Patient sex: F
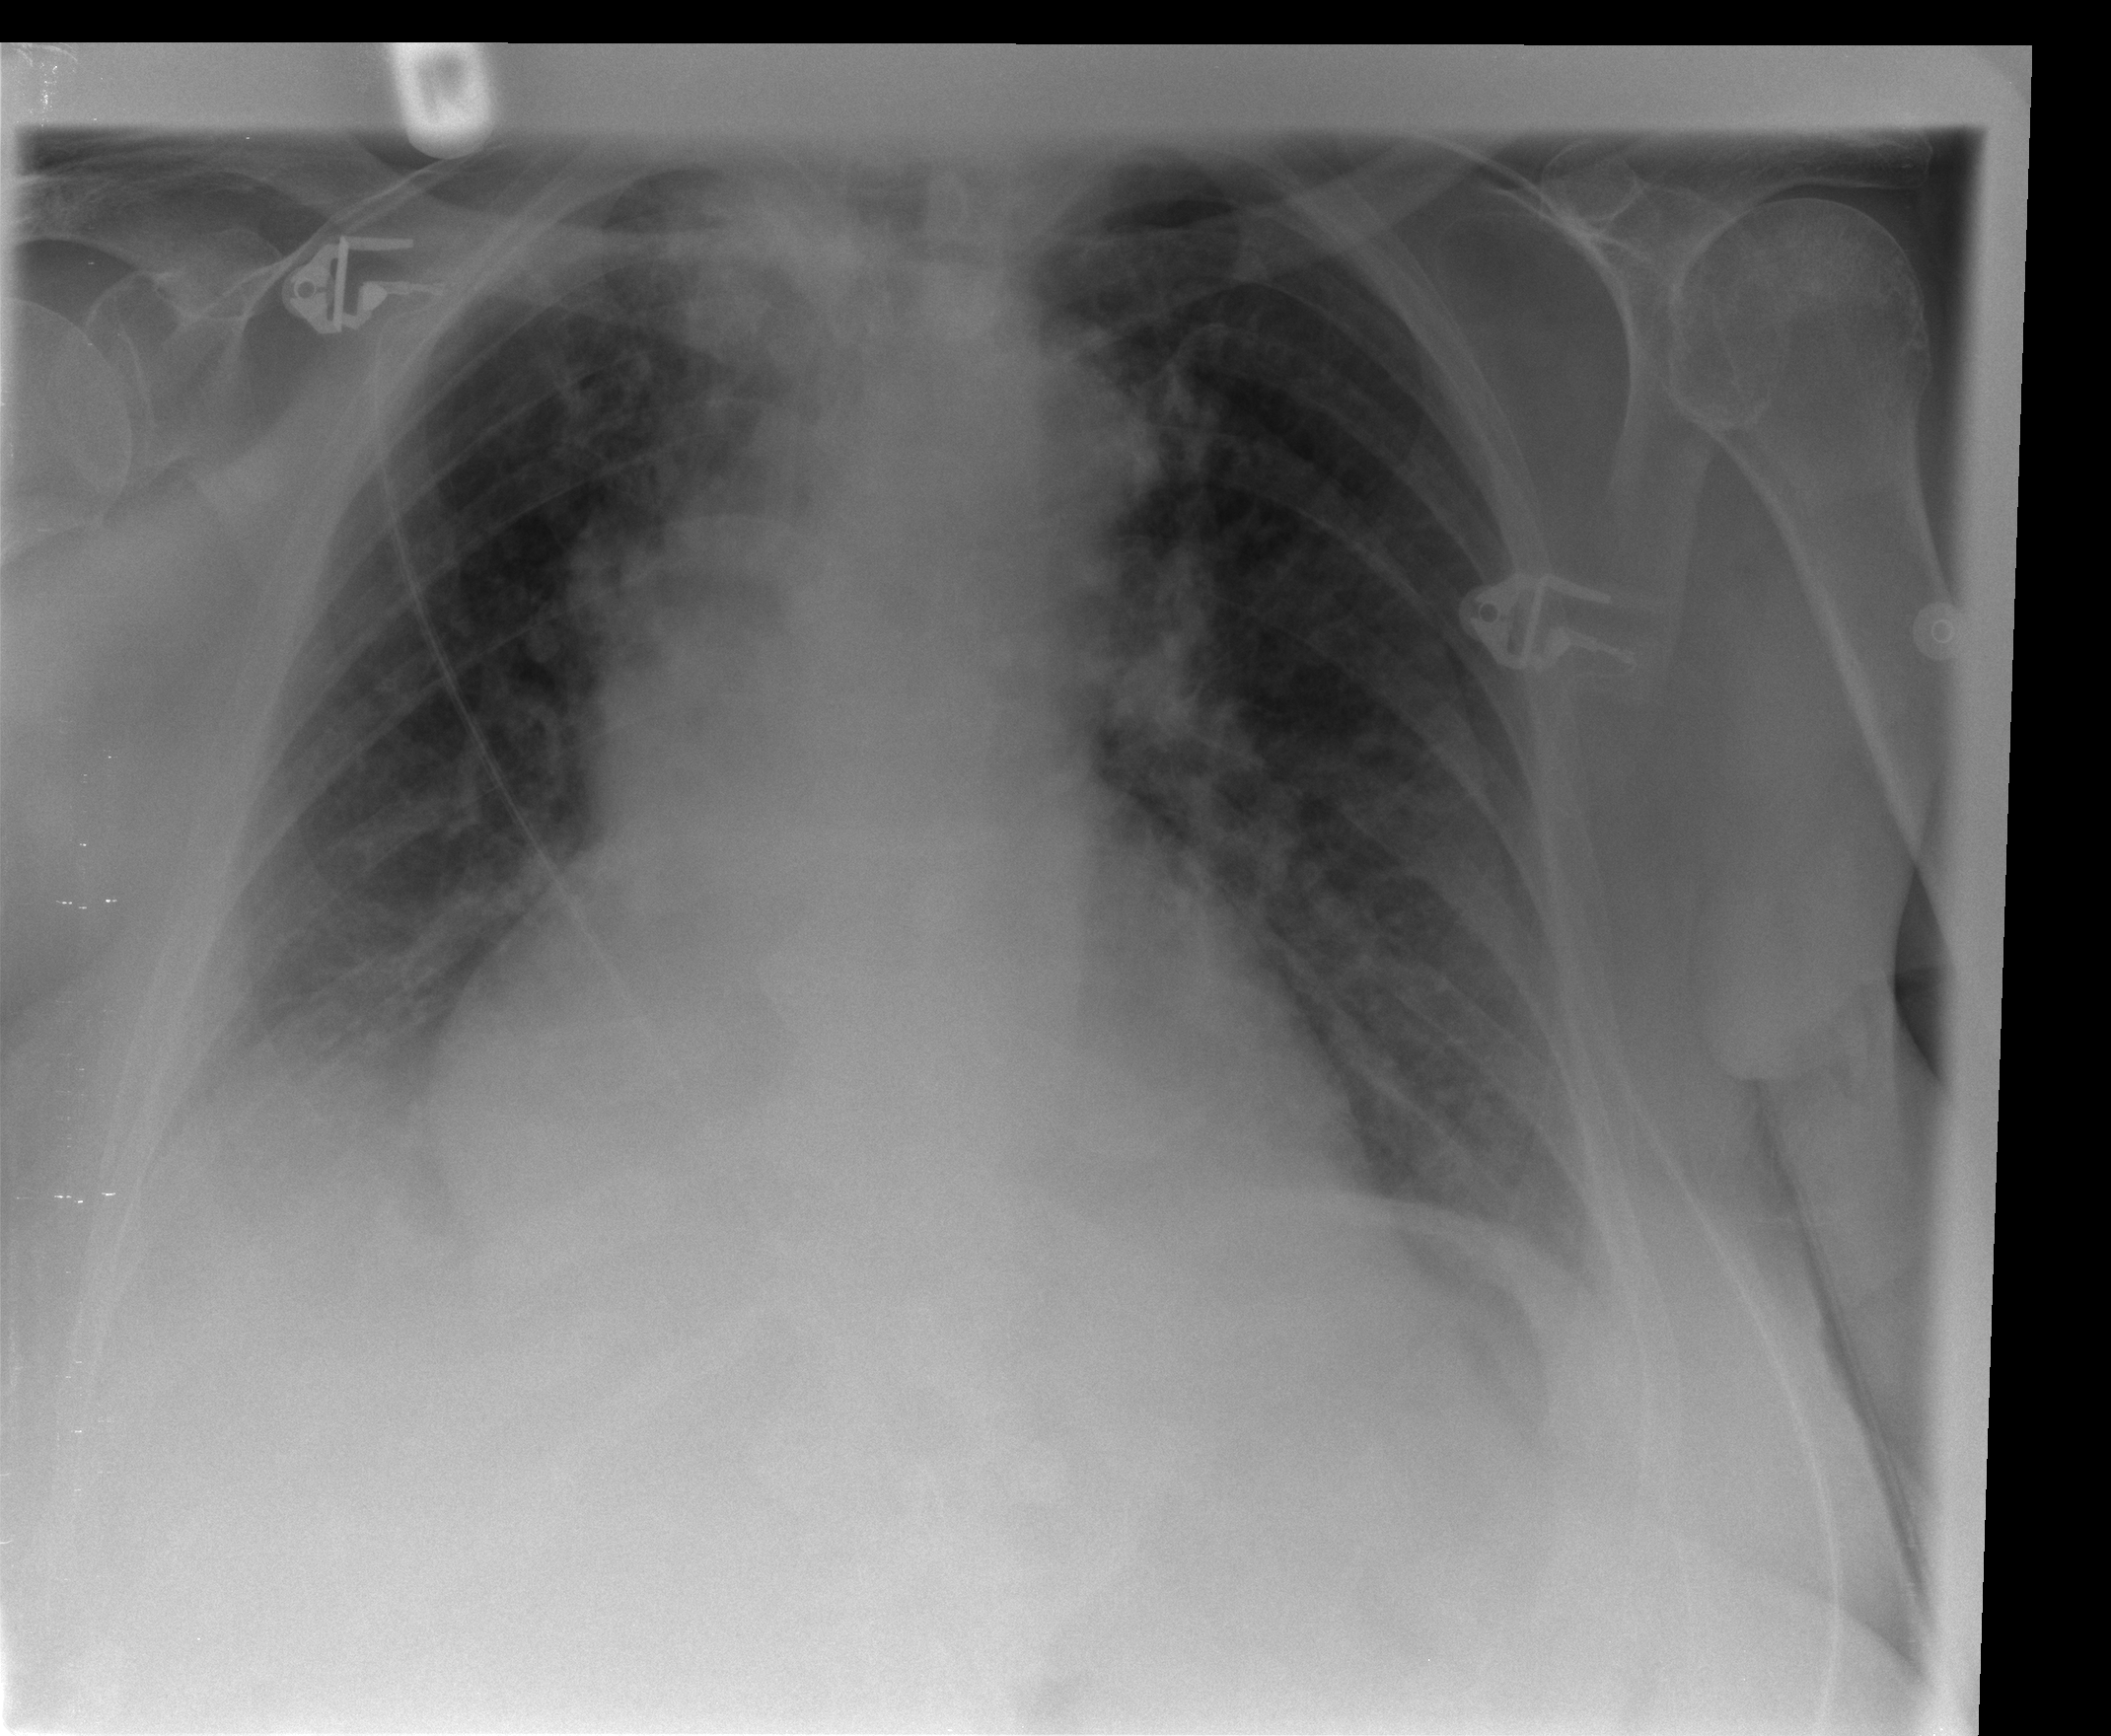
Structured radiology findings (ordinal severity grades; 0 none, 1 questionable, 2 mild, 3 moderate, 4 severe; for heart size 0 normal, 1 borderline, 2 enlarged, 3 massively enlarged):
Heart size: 2
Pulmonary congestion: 1
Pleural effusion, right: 1
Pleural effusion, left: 0
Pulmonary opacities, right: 0
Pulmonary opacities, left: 0
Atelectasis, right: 2
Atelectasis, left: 2